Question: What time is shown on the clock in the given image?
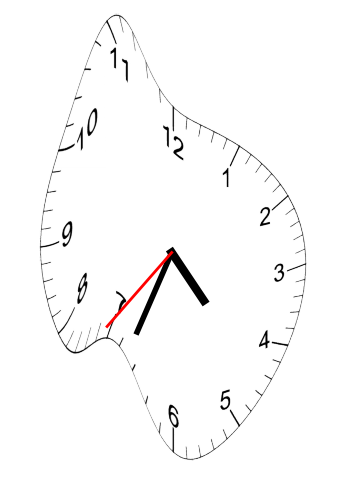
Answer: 04:33:36